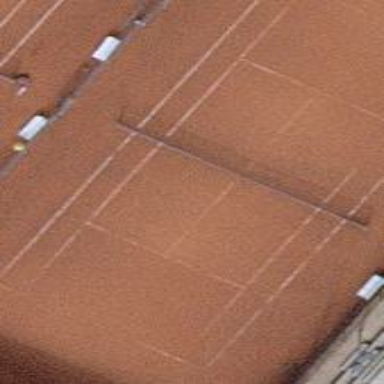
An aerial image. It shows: Tennis court on the leisure land pitch.